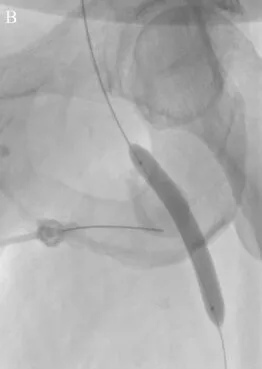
(B) Imaging showing the position of the needle in the pseudoaneurysm chamber and balloon inflated in the profunda femoral artery to protect against distal embolization.
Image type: radiology (x_ray)